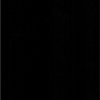
Label: dusty